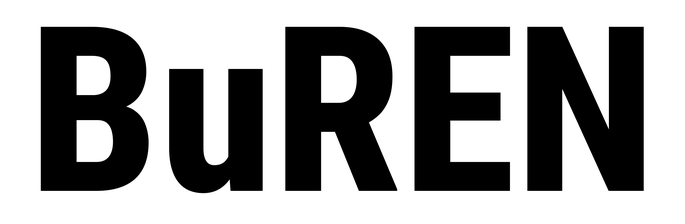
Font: Roboto_Condensed_ExtraBold